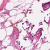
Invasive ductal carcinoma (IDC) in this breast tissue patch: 0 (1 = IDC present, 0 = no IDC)